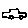
Label: car